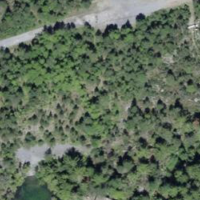
EUNIS habitat code: 44
Species observed at this site:
Cephalanthera longifolia